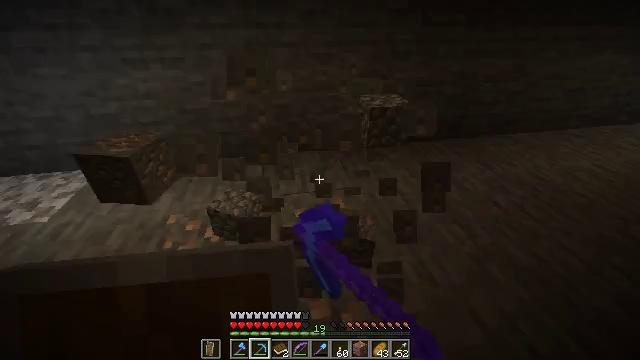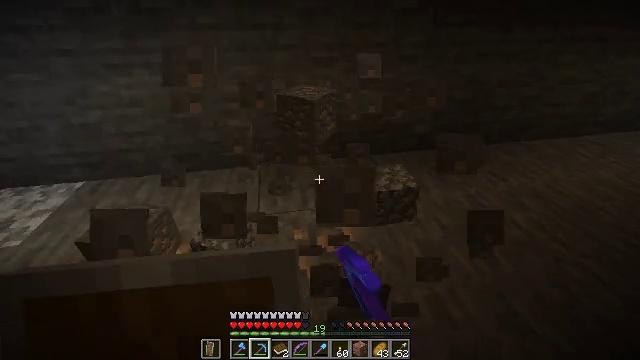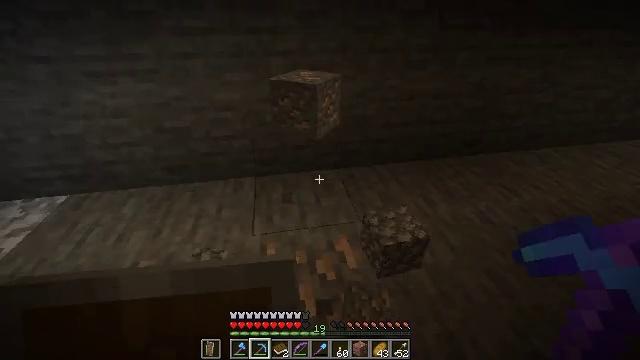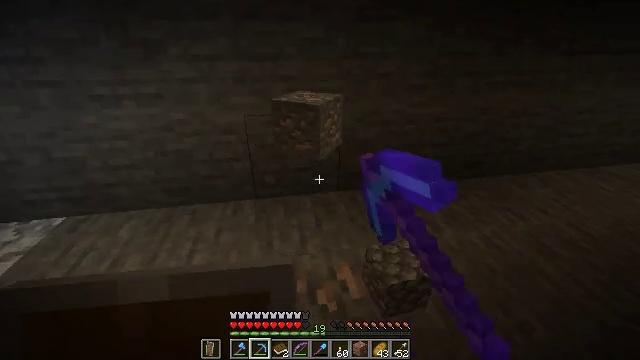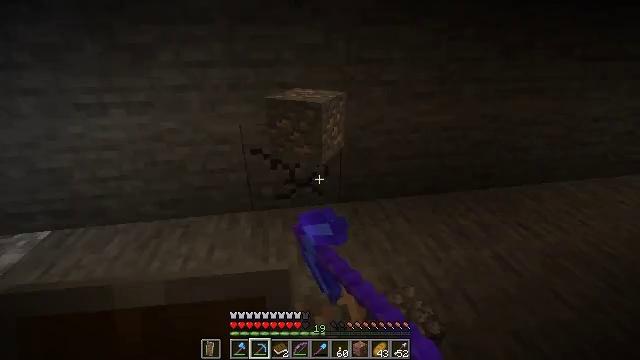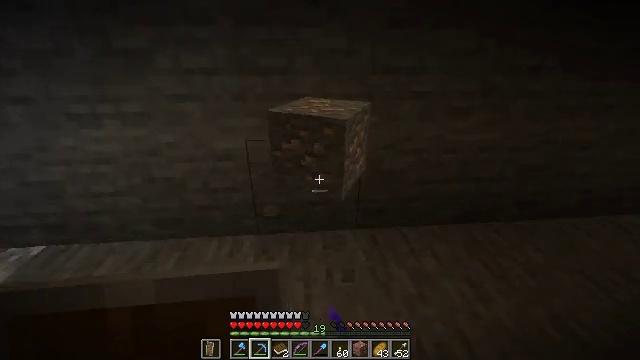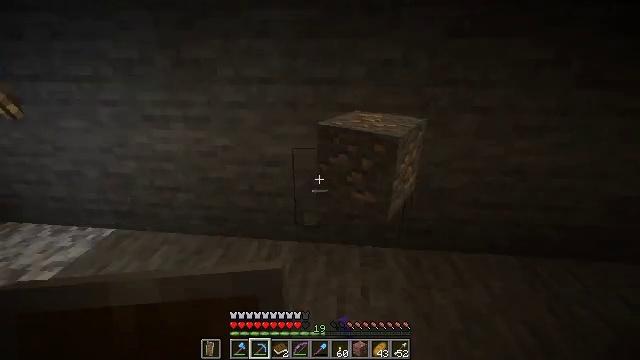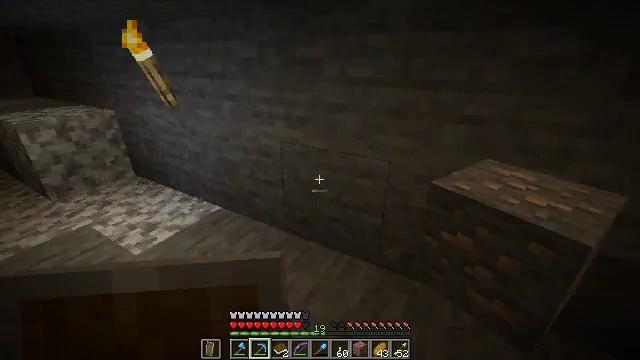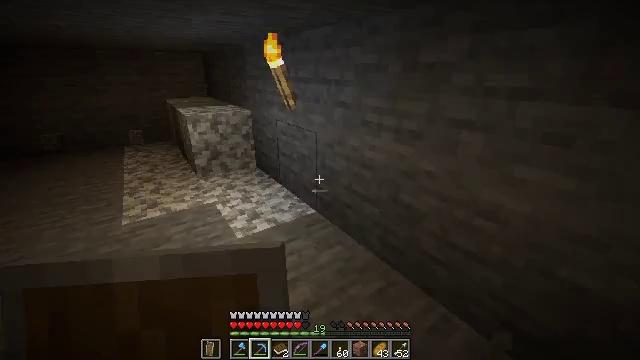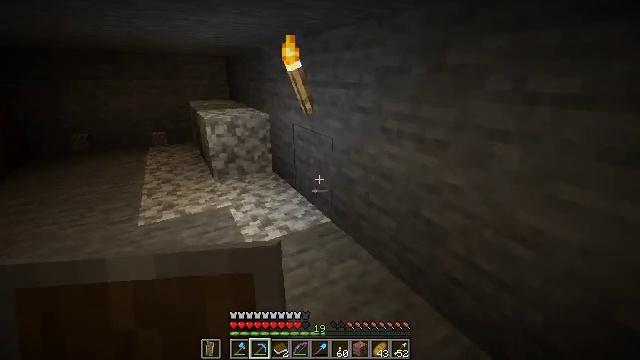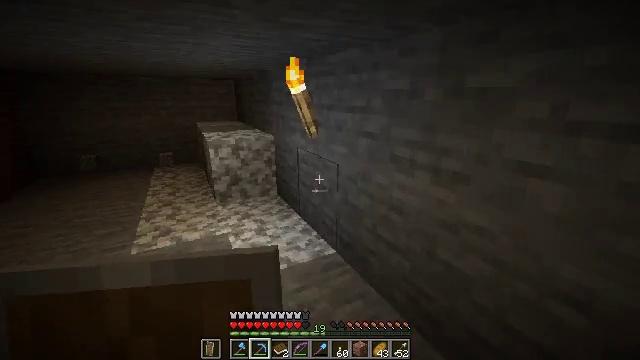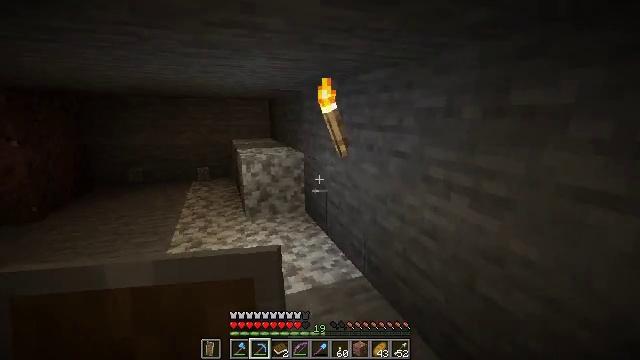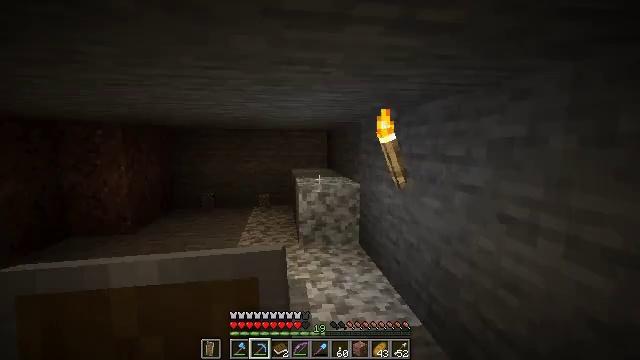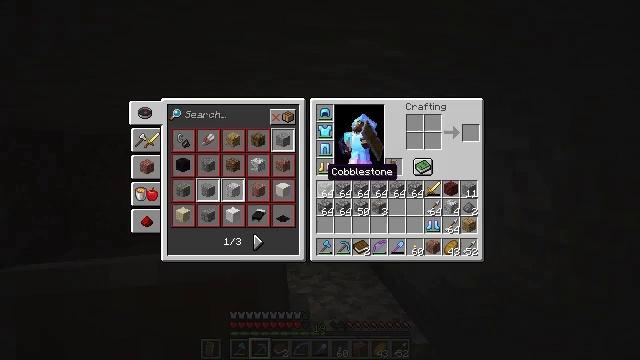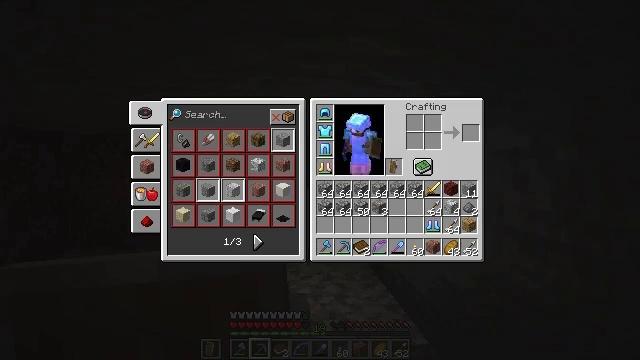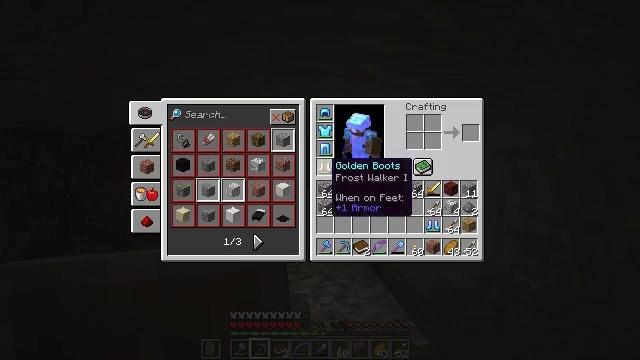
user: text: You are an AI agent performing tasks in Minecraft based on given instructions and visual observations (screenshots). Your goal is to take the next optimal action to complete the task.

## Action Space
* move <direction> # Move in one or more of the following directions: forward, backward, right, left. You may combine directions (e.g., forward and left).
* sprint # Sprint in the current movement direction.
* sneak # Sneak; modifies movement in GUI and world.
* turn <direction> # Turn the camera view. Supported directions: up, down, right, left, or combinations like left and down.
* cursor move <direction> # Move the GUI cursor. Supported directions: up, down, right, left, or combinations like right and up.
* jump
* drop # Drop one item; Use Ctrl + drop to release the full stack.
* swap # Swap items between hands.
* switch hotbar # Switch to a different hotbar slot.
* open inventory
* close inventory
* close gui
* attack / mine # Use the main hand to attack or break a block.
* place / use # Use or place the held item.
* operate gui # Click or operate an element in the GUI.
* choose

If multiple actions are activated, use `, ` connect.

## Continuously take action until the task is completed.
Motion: motion action
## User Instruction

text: Drop iron ore.
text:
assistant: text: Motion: move forward, attack / mine
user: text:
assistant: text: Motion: move forward, attack / mine
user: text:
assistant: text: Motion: move forward, turn up, attack / mine
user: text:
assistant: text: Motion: move forward, attack / mine
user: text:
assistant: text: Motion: move forward, turn left
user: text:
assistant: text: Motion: move forward, turn left and up
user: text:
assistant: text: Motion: move forward, turn left
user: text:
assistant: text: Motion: move forward, turn left and up
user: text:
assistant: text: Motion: move forward, turn left
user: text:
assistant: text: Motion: turn left and up
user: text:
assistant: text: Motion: turn left and up
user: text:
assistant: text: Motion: turn left and up
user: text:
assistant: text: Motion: turn up, open inventory
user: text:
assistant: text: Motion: open inventory
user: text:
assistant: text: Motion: open inventory
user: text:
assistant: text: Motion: cursor move up
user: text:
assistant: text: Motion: cursor move right and up
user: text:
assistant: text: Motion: cursor move right and up
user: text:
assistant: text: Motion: cursor move right and down
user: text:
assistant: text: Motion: cursor move right and down
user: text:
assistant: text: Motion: cursor move right
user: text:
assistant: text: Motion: cursor move right and down
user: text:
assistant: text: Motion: no_op
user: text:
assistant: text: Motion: no_op
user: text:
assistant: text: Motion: cursor move left and down
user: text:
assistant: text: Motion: cursor move left and down
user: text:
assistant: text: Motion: cursor move left
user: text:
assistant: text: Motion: cursor move left
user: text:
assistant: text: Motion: cursor move left
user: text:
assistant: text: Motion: close inventory